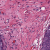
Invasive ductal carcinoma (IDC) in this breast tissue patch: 0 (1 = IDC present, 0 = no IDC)